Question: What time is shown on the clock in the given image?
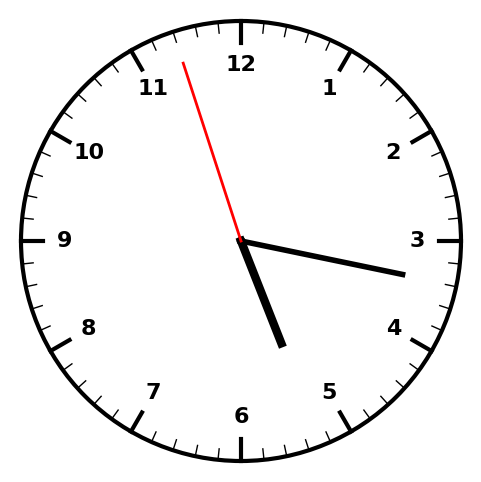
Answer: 05:16:57